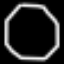
Label: octagon